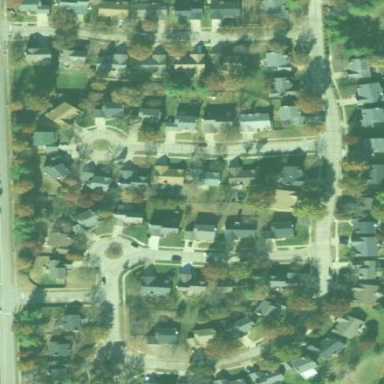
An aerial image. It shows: Residential area composed of single-family homes.